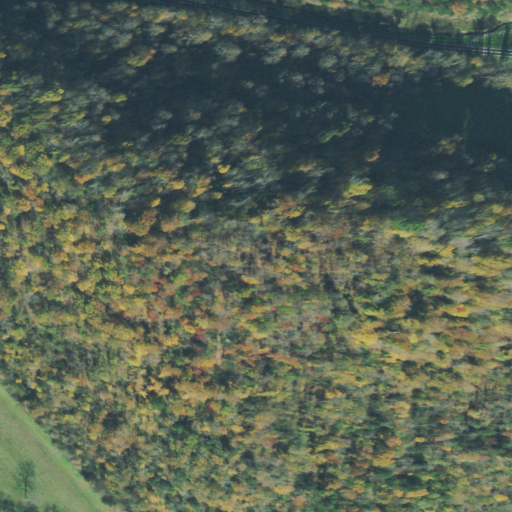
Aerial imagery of mountain in Tennessee named Pilot Knob containing deciduous forest, open development, cultivated crops, and mixed forest